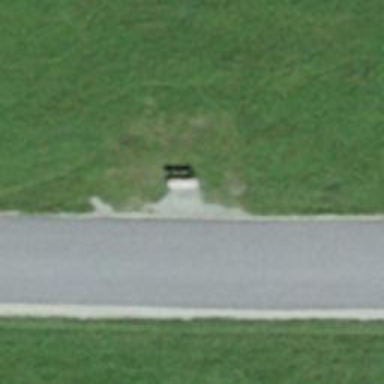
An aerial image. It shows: Bench for seating.